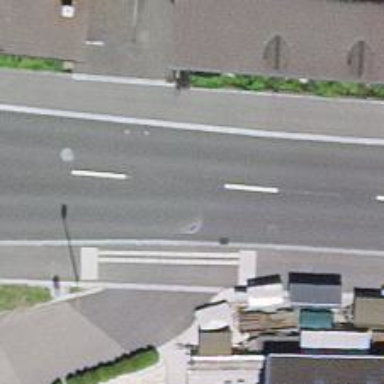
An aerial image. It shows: Primary highway with designated cycle lane.